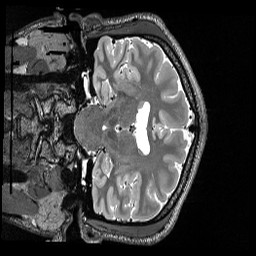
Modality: T2w
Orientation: coronal
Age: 21
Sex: male
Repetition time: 3.2 s
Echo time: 0.563 s